Question: I have a .net 4.0 test project which is throwing a method not found exceptions for the extension method.
Then I noticed it also was throwing exceptions for an int type as well.
Does anybody know why FluentAssertions V3 is behaving this way?
For now I am going back to my version 2.2.
For reference, this is the FluentAssersions project website <URL>
here's the code sample:

'''
var actualItems = new List<string> { "" };
actualItems.All(i => i == "X").Should().BeTrue("All items should be X") ;
'''
here's an exceptions:
'''
Error 237 'bool' does not contain a definition for 'Should'
and no extension method 'Should' accepting a first argument of type 'bool'
could be found (are you missing a using directive or an assembly reference?)
C:\pathtoproject\Tests.cs
'''
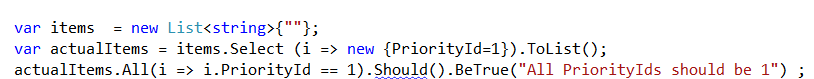
Answer: That's because v3.0 requires .NET 4.0.3 for your test projects. This is the earliest version supported by the Portable Class Libraries. It's a bit confusing, but if you already installed .NET 4.5, you are already using 4.0.3. I have updated the release notes.